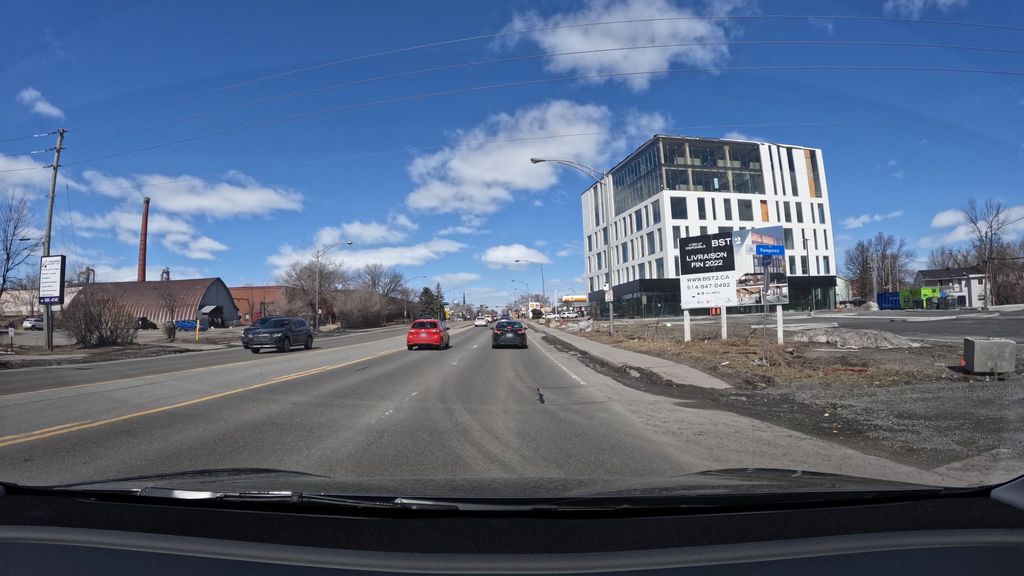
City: montreal